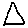
Label: triangle